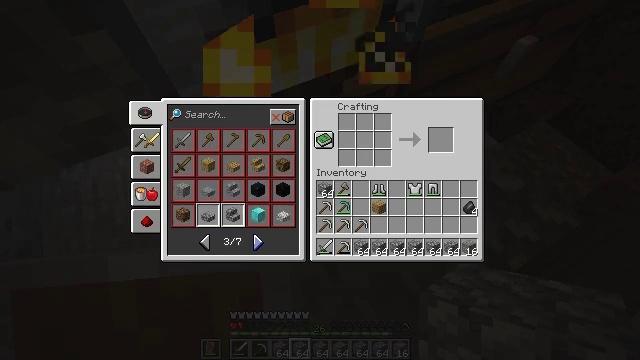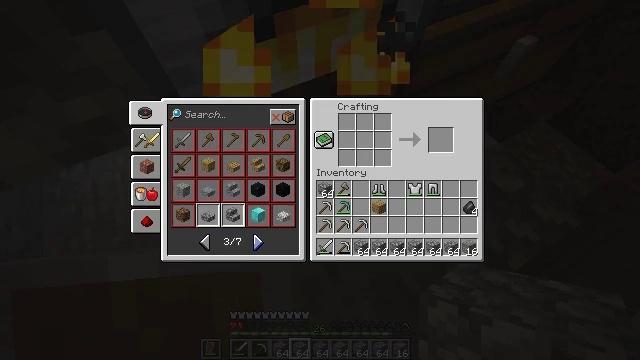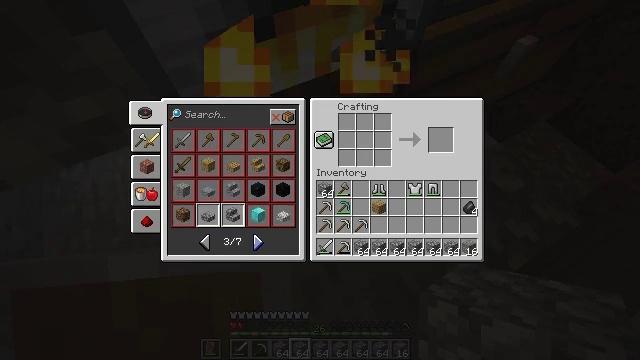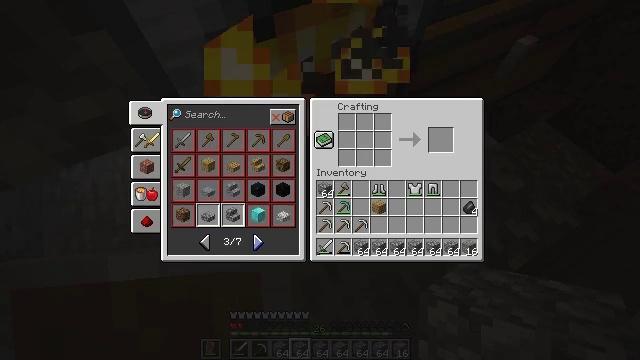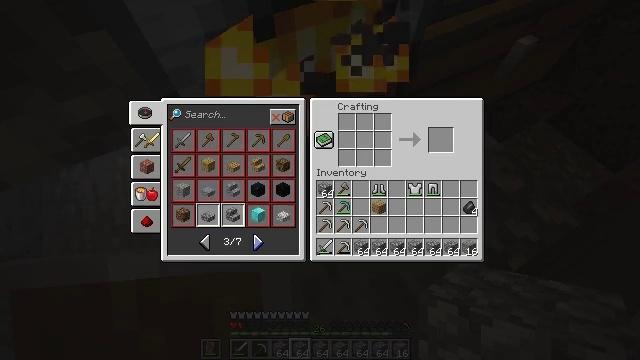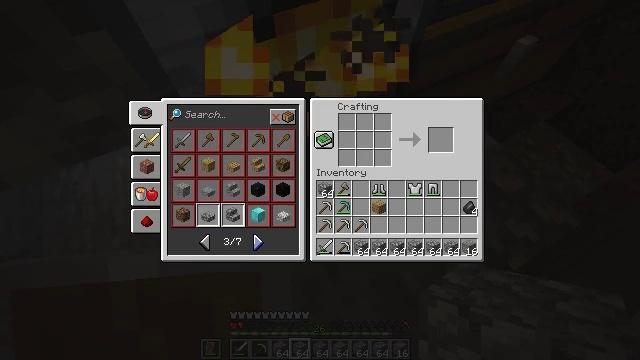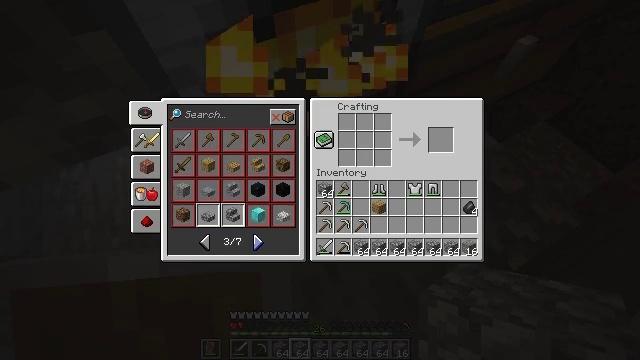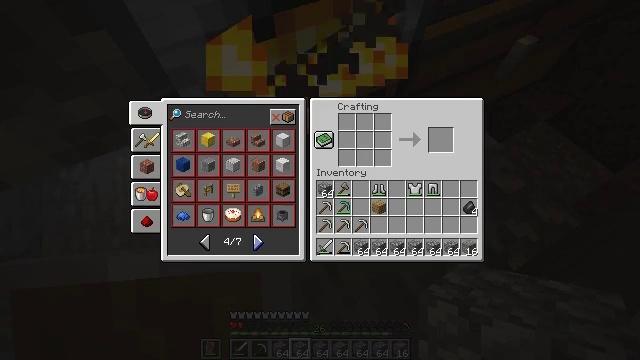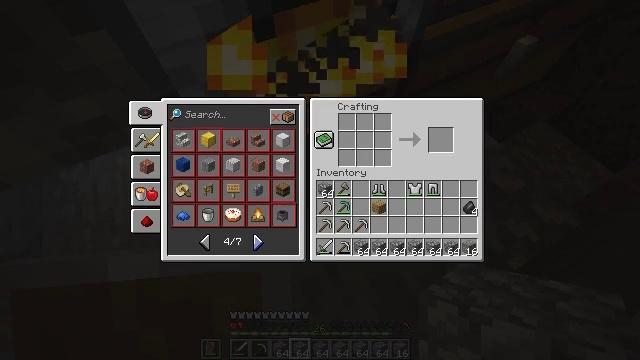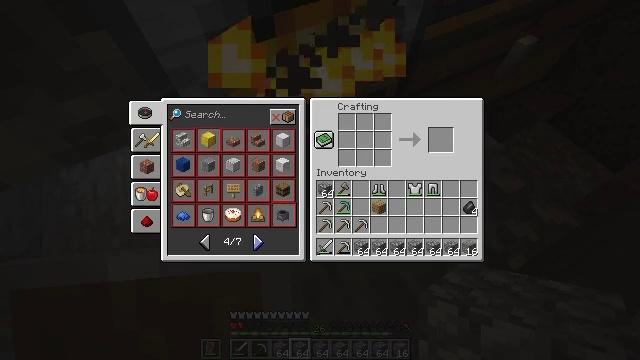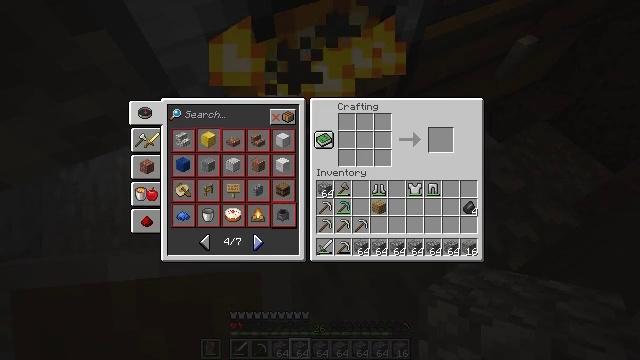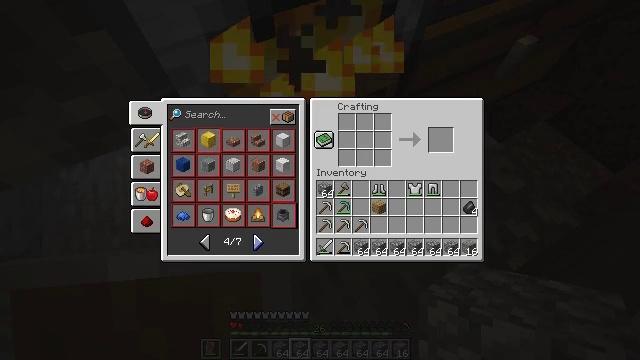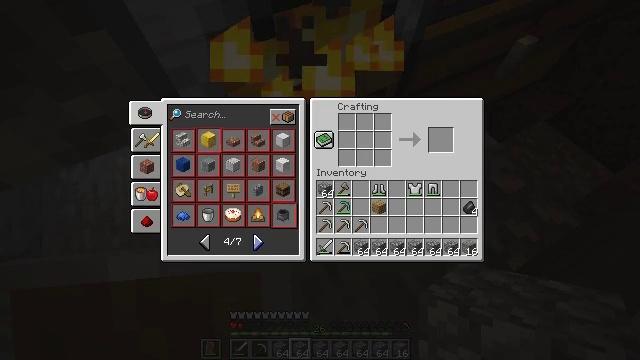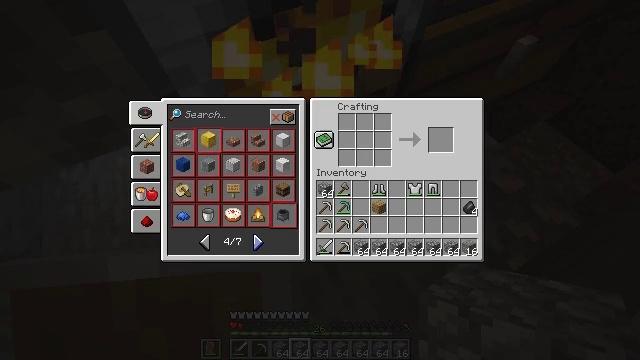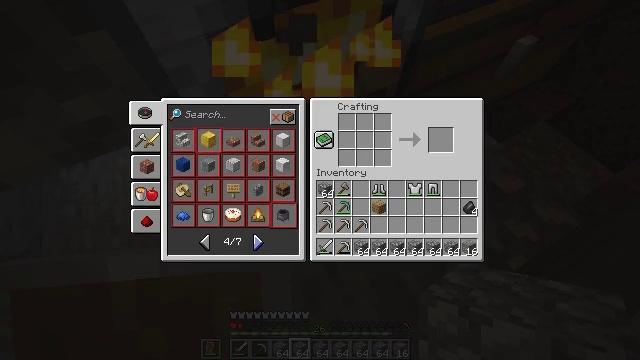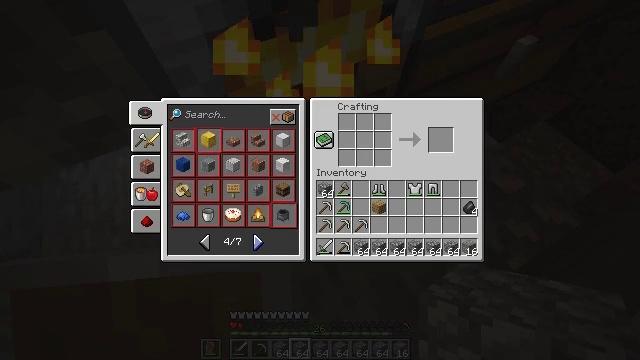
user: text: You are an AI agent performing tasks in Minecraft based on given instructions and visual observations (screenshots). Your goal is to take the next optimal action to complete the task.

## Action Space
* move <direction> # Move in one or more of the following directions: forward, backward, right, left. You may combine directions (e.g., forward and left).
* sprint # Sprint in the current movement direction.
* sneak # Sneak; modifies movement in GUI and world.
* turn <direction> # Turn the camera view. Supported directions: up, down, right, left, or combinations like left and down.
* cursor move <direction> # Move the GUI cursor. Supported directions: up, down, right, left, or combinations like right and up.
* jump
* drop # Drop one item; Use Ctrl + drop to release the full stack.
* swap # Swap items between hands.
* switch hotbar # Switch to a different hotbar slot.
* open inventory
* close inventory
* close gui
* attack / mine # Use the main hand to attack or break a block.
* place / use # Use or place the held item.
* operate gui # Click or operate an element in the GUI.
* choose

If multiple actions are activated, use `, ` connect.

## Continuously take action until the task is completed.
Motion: motion action
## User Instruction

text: Craft a cobblestone wall.
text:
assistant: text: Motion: attack / mine
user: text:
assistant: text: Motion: no_op
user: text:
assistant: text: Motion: no_op
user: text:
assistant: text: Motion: no_op
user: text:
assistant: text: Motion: no_op
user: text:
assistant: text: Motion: no_op
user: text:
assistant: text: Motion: attack / mine
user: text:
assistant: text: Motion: attack / mine
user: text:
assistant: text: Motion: attack / mine
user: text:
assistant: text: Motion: no_op
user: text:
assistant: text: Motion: no_op
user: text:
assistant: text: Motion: no_op
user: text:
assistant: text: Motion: no_op
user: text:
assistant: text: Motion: no_op
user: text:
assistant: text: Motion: no_op
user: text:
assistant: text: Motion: no_op
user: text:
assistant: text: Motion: no_op
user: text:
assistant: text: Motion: no_op
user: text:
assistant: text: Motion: attack / mine
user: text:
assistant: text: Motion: attack / mine
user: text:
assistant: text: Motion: attack / mine
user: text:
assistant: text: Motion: no_op
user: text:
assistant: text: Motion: no_op
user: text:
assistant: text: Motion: no_op
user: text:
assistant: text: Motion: no_op
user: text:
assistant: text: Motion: no_op
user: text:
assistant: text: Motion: no_op
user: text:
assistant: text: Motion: no_op
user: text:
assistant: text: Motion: no_op
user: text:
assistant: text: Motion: no_op